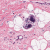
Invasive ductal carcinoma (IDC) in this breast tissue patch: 0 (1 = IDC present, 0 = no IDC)